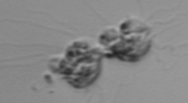
Label: Leptocylindrus_mediterraneus